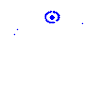
Particle: kaon